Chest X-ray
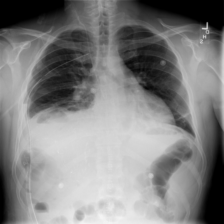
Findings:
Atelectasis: positive
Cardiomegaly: negative
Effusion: negative
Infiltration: negative
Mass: negative
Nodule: negative
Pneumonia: negative
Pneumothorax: negative
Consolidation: negative
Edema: negative
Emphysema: negative
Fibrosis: negative
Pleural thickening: negative
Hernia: negative